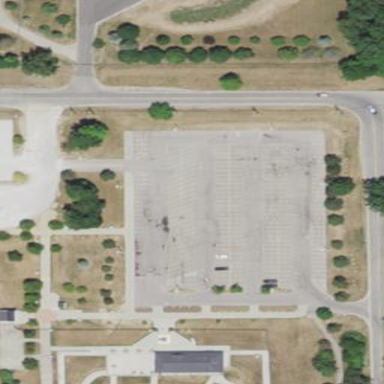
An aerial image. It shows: Parking area with surface.